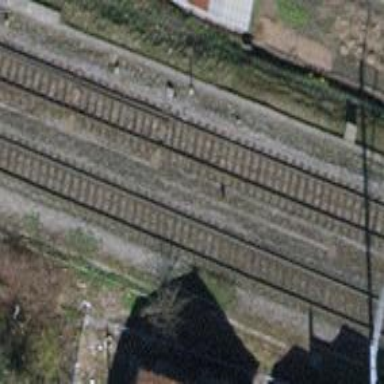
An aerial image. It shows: Railway track with contact lines for electrification.